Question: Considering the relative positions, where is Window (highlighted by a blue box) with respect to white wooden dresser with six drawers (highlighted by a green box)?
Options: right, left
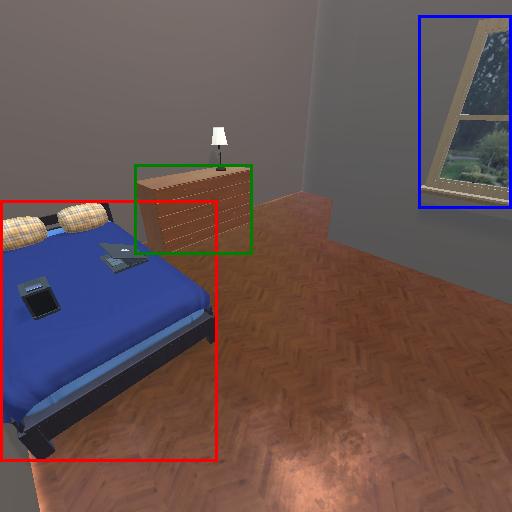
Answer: right